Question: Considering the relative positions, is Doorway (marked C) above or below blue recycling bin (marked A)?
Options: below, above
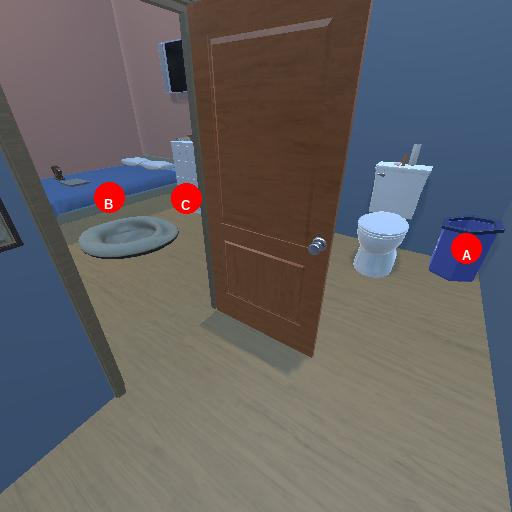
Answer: below